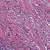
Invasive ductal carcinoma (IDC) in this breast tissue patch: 1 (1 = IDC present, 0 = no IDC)